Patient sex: M
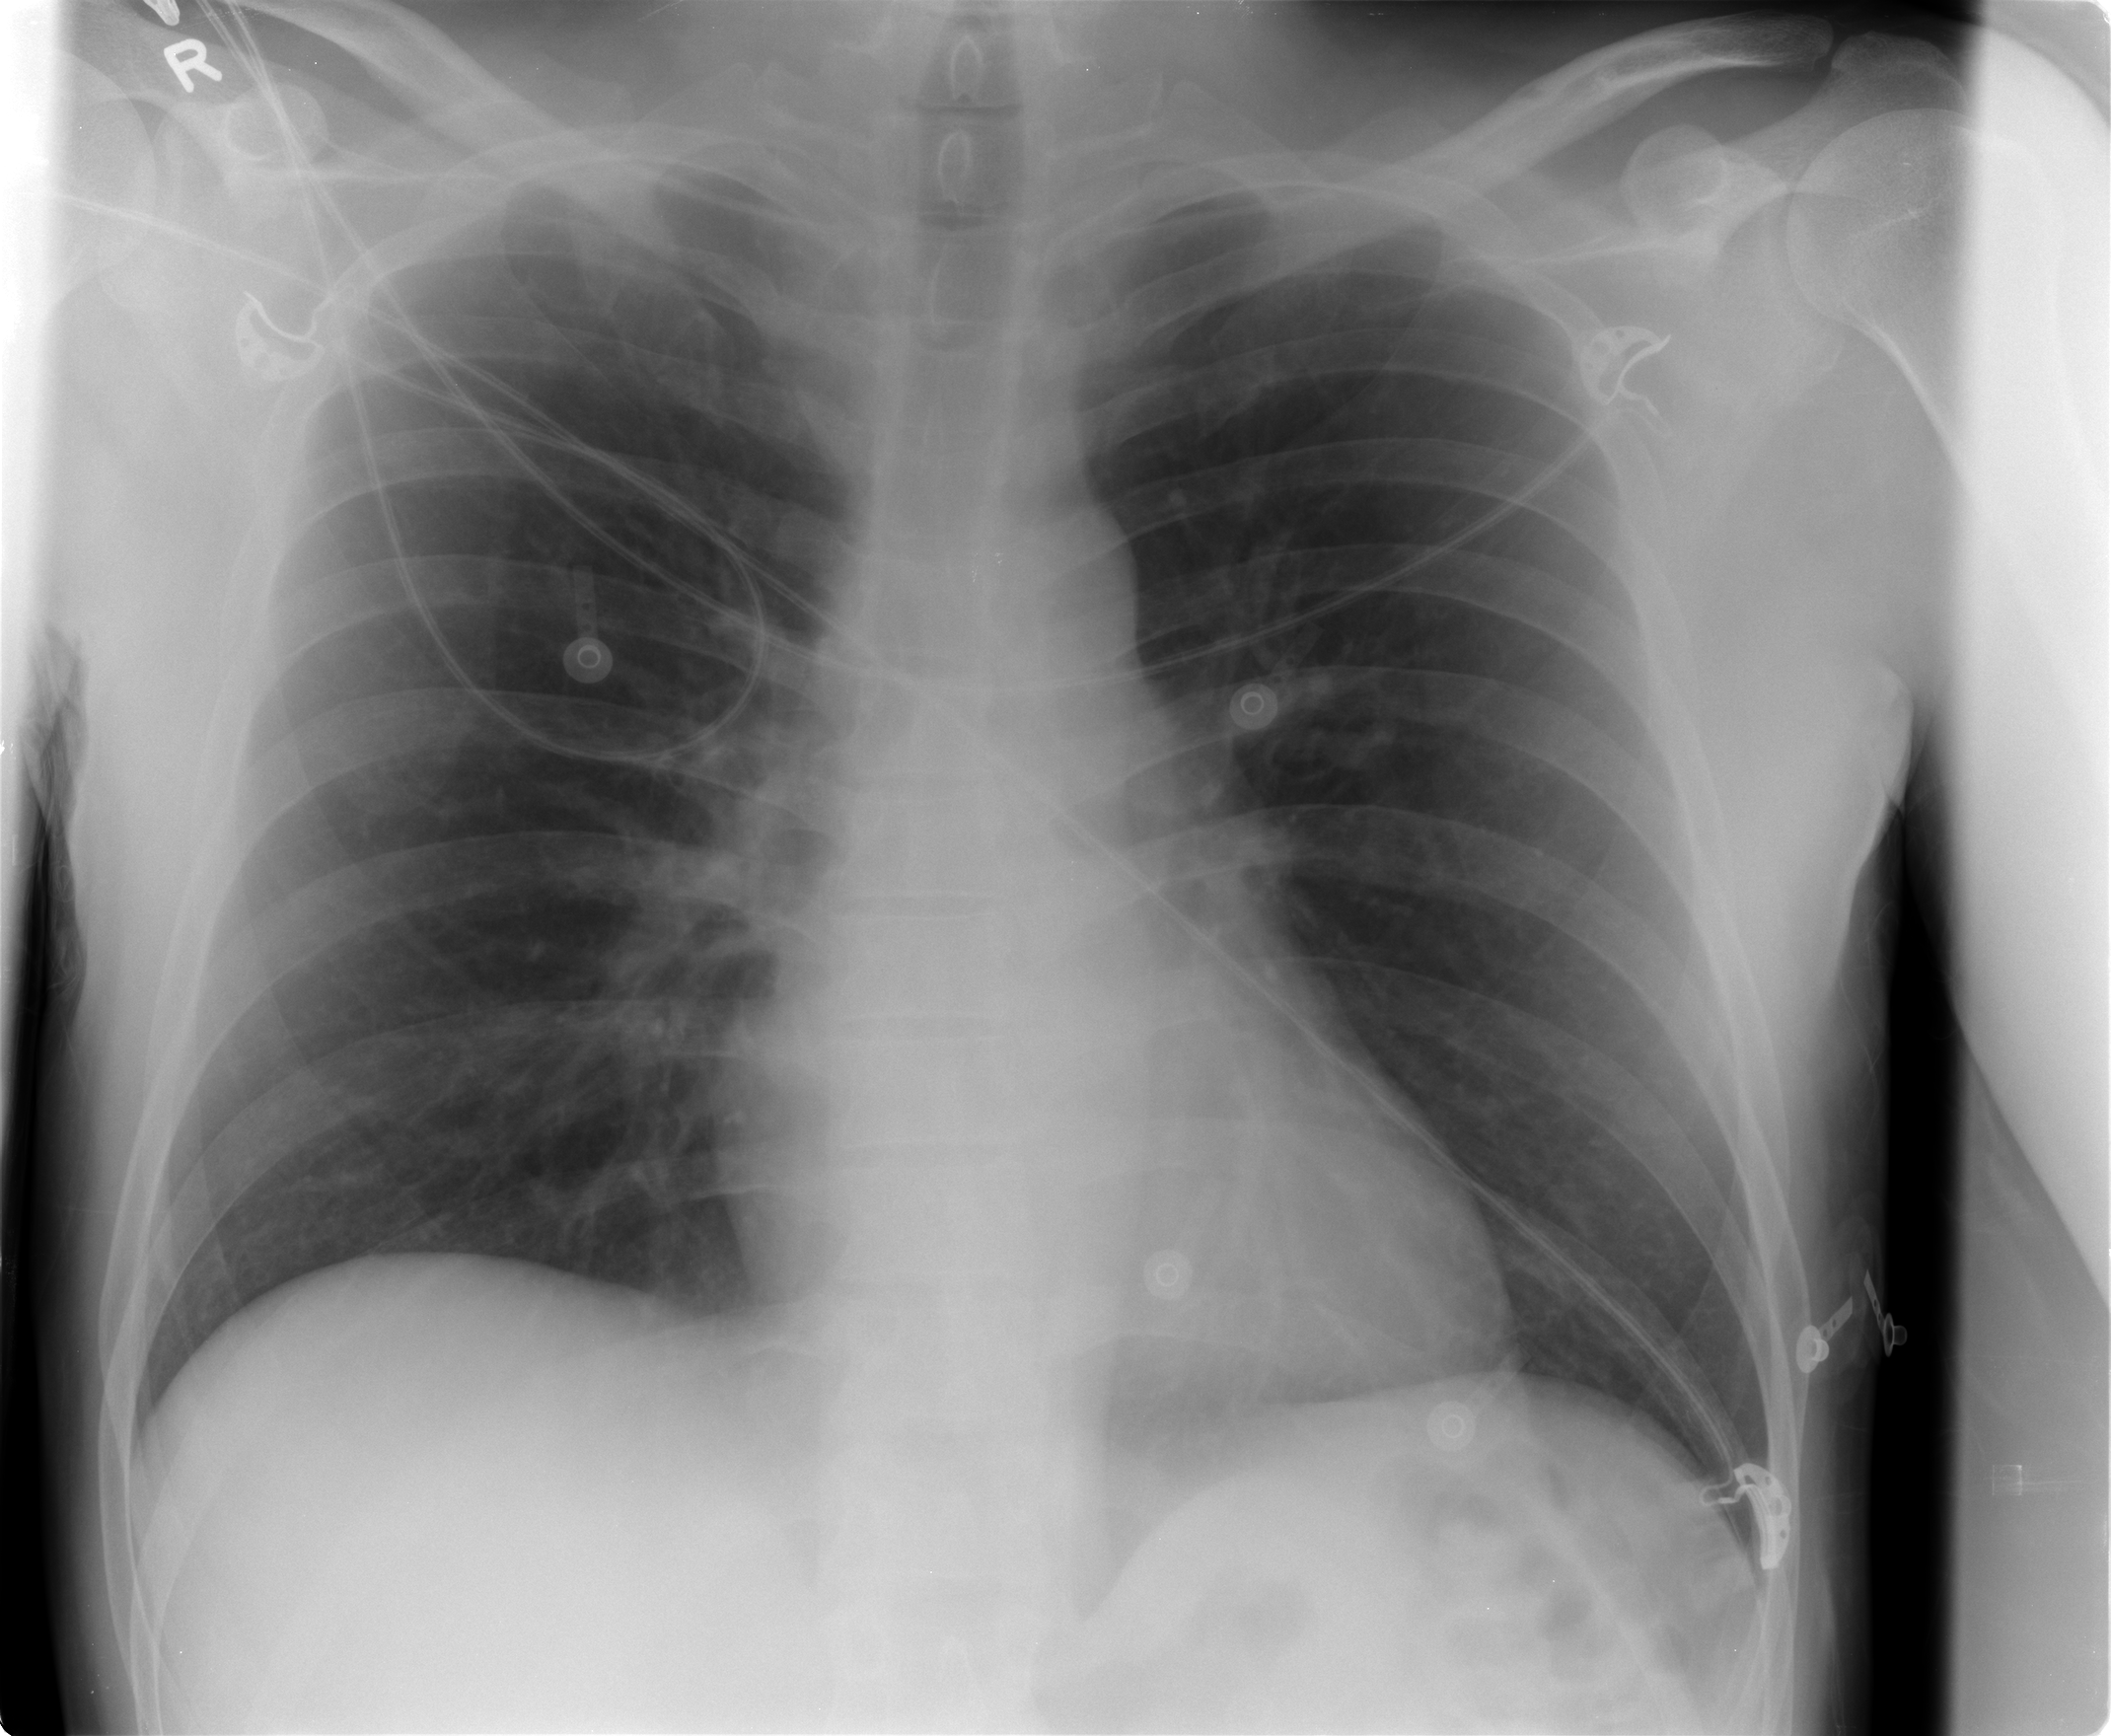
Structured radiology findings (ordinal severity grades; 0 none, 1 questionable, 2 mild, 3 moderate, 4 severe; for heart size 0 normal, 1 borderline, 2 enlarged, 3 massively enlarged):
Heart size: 0
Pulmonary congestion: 0
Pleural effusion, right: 0
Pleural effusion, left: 0
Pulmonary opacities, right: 0
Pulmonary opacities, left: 0
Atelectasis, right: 2
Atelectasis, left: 0